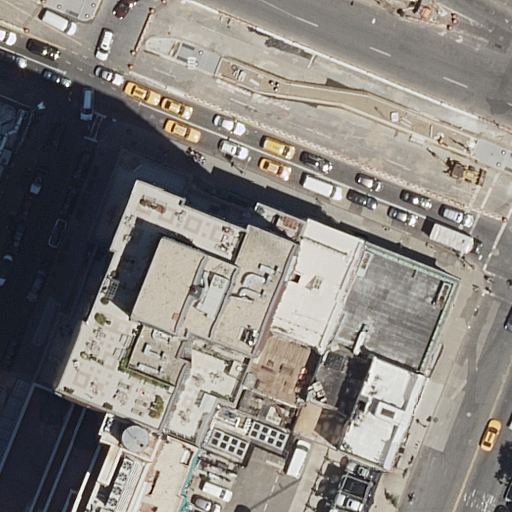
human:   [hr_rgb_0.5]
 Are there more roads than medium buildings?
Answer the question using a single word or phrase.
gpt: yes

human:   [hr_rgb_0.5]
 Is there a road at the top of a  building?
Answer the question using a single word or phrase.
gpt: yes

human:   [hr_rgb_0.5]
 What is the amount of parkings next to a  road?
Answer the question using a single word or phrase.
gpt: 1

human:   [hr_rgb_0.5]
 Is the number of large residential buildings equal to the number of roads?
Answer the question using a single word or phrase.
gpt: no

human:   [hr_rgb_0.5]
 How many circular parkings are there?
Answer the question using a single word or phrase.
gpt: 0

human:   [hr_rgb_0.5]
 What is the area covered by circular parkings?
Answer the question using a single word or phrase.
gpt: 0m2

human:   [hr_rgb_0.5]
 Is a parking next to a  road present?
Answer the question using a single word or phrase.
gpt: yes

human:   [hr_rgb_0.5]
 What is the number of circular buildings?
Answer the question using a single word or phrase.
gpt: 0

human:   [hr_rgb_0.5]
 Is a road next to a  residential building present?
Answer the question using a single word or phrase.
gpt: yes

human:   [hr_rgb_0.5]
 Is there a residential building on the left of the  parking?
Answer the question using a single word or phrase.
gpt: yes

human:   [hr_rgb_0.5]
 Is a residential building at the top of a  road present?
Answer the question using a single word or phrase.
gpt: yes

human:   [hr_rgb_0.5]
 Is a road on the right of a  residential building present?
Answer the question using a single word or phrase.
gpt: yes

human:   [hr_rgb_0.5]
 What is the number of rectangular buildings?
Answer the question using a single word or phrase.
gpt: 3

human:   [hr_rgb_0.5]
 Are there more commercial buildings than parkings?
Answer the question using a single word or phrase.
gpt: no

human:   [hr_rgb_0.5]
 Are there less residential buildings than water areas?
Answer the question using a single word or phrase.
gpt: no

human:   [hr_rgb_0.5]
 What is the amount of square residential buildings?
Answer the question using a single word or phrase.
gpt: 0

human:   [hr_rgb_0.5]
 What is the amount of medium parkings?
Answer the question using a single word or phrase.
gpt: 0

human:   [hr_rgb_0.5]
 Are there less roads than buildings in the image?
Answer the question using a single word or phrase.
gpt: no

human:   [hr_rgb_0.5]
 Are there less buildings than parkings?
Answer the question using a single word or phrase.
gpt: no

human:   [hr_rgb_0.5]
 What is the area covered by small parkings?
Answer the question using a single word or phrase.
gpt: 0m2

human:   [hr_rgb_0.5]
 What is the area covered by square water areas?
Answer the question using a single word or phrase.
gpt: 0m2

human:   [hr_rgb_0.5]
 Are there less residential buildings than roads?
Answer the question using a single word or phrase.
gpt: yes

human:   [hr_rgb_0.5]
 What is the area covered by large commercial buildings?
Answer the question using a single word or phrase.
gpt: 0m2

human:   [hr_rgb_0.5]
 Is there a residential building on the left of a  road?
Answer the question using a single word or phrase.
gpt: yes

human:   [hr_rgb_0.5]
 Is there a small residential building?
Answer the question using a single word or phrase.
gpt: yes

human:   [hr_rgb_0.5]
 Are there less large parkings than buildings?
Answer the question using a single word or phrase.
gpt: yes

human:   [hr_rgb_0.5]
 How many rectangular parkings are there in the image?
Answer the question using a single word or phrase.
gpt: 0

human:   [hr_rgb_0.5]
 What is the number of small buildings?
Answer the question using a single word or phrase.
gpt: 1

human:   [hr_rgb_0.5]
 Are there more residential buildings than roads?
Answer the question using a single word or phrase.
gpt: no

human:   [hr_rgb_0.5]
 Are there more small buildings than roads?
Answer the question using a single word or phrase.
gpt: no

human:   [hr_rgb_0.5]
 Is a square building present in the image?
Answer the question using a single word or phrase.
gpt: no

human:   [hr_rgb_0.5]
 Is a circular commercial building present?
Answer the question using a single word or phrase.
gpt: no

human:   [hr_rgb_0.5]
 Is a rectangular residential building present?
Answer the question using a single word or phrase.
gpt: yes

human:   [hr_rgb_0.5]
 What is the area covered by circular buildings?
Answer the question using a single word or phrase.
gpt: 0m2

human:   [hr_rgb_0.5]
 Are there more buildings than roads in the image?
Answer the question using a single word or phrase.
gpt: no

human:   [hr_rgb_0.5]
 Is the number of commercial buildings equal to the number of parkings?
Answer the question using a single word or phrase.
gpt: no